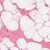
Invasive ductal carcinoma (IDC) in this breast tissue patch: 0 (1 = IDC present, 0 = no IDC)